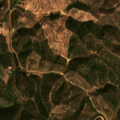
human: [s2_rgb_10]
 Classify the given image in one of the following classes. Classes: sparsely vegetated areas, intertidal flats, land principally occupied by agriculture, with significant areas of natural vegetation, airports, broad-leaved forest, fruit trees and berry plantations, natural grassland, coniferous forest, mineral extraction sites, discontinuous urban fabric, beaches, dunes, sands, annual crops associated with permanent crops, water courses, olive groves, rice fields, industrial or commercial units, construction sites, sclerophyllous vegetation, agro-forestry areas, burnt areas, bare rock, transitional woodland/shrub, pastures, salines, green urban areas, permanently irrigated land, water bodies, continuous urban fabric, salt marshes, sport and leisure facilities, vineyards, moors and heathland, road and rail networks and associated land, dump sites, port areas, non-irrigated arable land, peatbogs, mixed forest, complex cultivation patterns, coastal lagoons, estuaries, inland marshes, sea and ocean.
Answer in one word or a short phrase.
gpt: broad-leaved forest, sclerophyllous vegetation, transitional woodland/shrub